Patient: sex F, age 43
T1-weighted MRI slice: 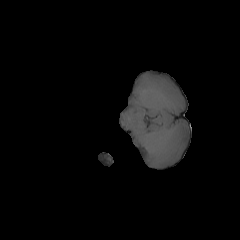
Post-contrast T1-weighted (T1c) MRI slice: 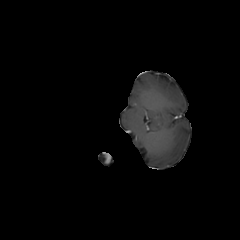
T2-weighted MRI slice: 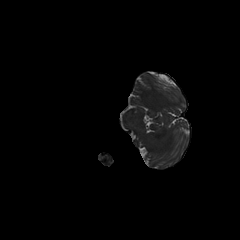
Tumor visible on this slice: no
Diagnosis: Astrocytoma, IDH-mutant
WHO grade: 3